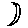
Label: moon